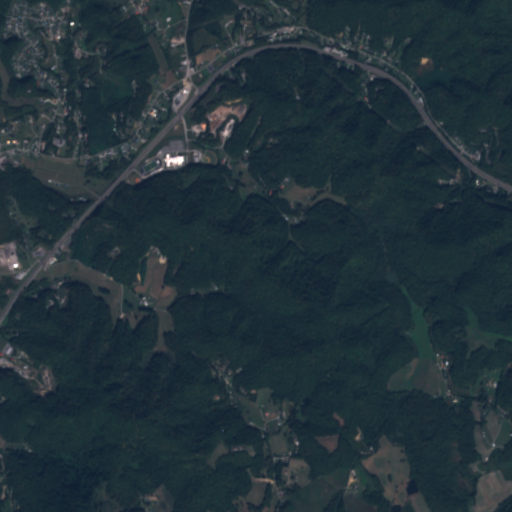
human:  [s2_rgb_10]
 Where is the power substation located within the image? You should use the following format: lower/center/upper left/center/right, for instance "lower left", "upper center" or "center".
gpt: The power substation is located in the upper center of the image.
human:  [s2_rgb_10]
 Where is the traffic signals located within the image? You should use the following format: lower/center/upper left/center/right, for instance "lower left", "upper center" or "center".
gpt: The traffic signals is located in the upper center of the image.
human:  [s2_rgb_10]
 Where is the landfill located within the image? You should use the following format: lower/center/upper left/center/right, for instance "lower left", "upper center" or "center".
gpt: There is no landfill in the image.